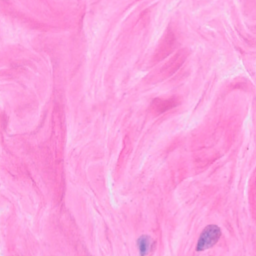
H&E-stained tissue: Breast